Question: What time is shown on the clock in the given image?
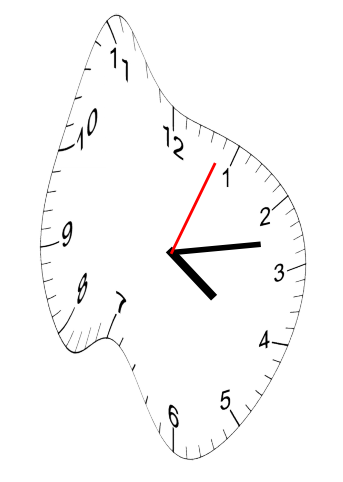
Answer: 04:13:04